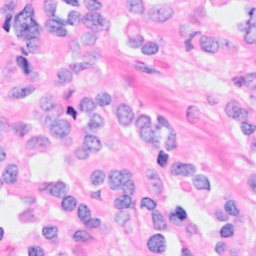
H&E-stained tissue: Breast